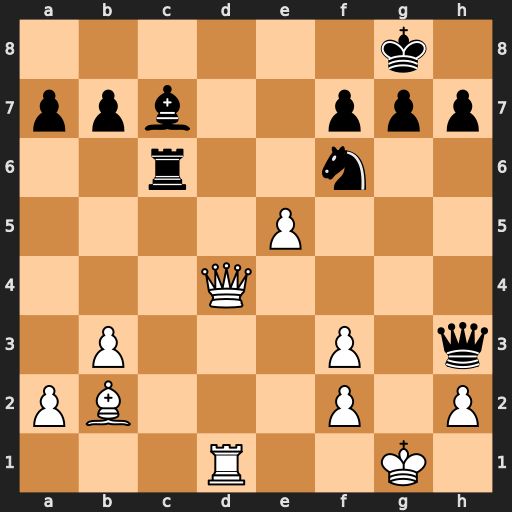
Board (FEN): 6k1/ppb2ppp/2r2n2/4P3/3Q4/1P3P1q/PB3P1P/3R2K1
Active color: w
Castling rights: -
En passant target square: -
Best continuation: Qd8+ Bxd8 Rxd8+ Ne8 Rxe8#